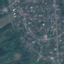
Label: Residential